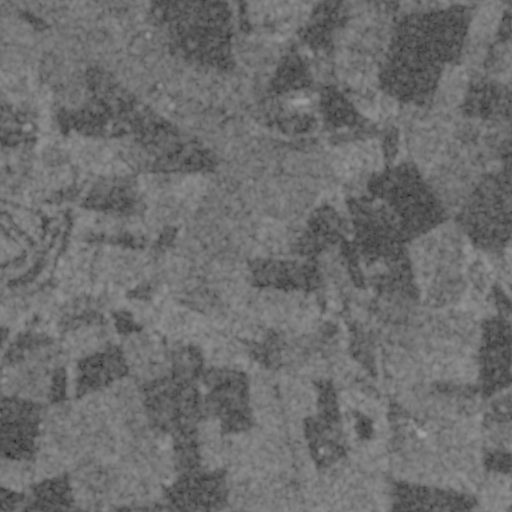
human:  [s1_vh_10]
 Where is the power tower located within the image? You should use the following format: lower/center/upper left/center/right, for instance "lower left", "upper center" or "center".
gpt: The power tower is located in the upper of the image.
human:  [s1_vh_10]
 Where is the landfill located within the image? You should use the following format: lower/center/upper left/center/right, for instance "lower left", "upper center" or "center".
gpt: There is no landfill in the image.

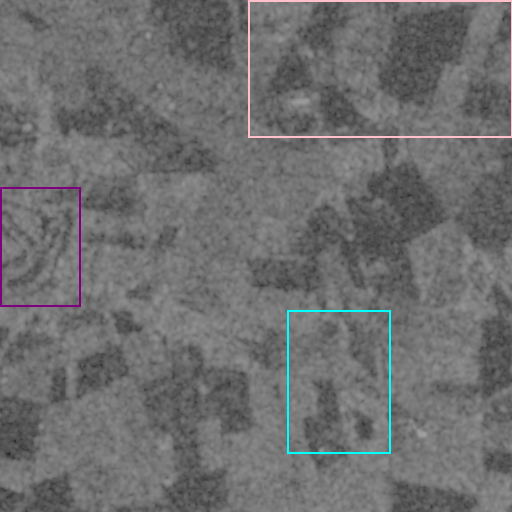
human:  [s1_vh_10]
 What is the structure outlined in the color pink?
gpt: The structure outlined in pink is a crop field.
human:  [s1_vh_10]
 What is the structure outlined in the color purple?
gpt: The structure outlined in purple is a park.
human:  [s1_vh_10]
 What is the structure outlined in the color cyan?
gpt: The structure outlined in cyan is a quarry.
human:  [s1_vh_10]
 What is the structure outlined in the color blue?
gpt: There is no blue outline.